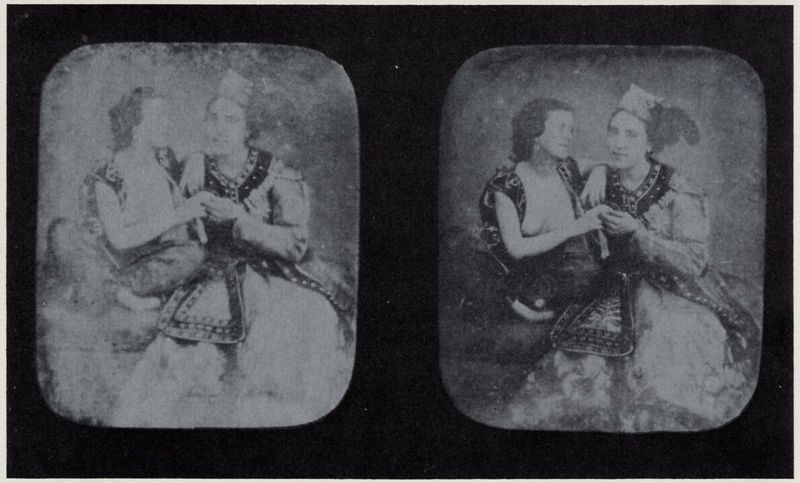
Titel: Stereo-»Akademie«
Künstler: Österreichischer Photograph
Standort: Bad Ischl
Institution: Sammlung Hans Frank (Photomuseum)
Schlagwörter: mann, frauen, frau, hut, gesten, hände, gewänder, paar, fotos, foto, fotografie, bordüren, zeri, stereodaguerreotypien